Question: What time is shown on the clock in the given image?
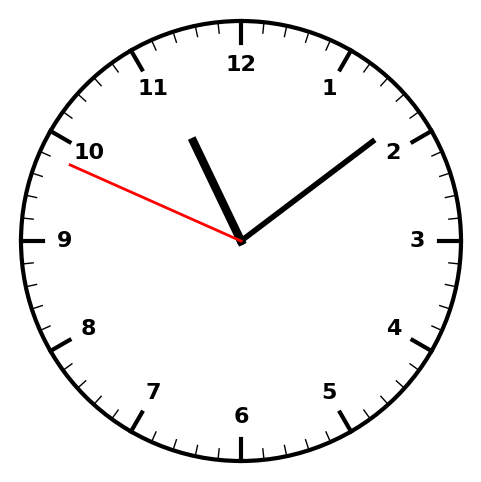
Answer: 11:08:49